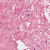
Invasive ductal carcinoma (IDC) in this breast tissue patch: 0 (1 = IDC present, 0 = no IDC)